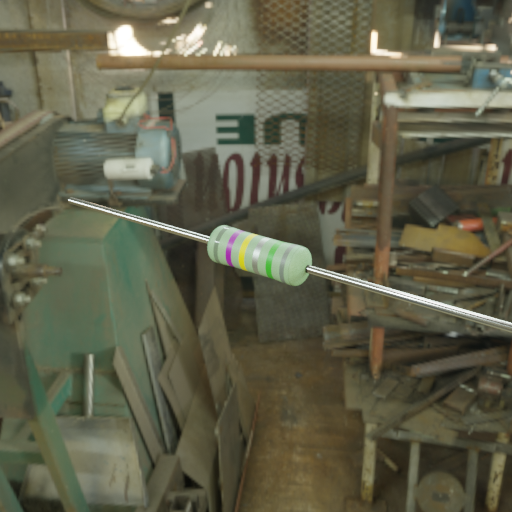
Resistor colour bands (in order): gray, violet, yellow, silver, green, gray